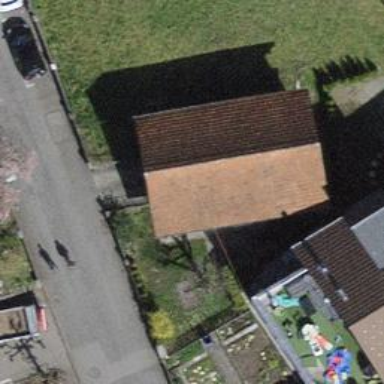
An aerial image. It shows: Shed.